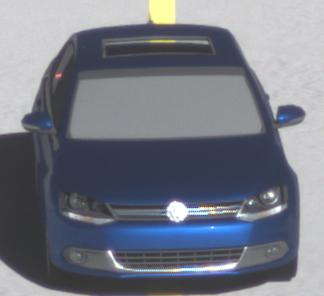
Make: VW
Model: Jetta 1.2 TSI
Detailed model: Jetta (IV)
Model produced from: 2011/01
Model produced until: 2014/08
Doors: 4
Color: blue
Road condition: dry road
Daytime: midday
Contrast: high contrast